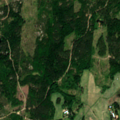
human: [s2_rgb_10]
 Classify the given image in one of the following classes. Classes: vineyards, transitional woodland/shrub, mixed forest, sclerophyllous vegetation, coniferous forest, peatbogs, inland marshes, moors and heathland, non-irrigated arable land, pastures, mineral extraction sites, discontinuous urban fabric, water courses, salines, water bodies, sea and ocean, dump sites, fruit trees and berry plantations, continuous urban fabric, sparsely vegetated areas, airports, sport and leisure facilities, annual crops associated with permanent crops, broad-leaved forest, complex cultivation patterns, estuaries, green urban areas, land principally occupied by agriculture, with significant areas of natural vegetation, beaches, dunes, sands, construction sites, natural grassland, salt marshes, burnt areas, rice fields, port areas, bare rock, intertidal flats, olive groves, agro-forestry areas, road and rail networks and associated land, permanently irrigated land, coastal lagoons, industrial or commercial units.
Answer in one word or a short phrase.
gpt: non-irrigated arable land, coniferous forest, mixed forest, transitional woodland/shrub, water bodies